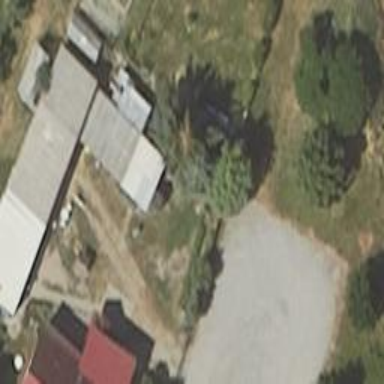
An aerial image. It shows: Shed building.